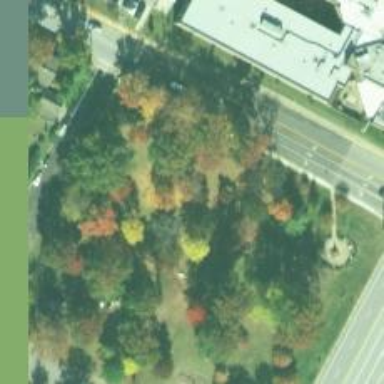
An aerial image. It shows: Memorial site with historic significance.